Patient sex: F
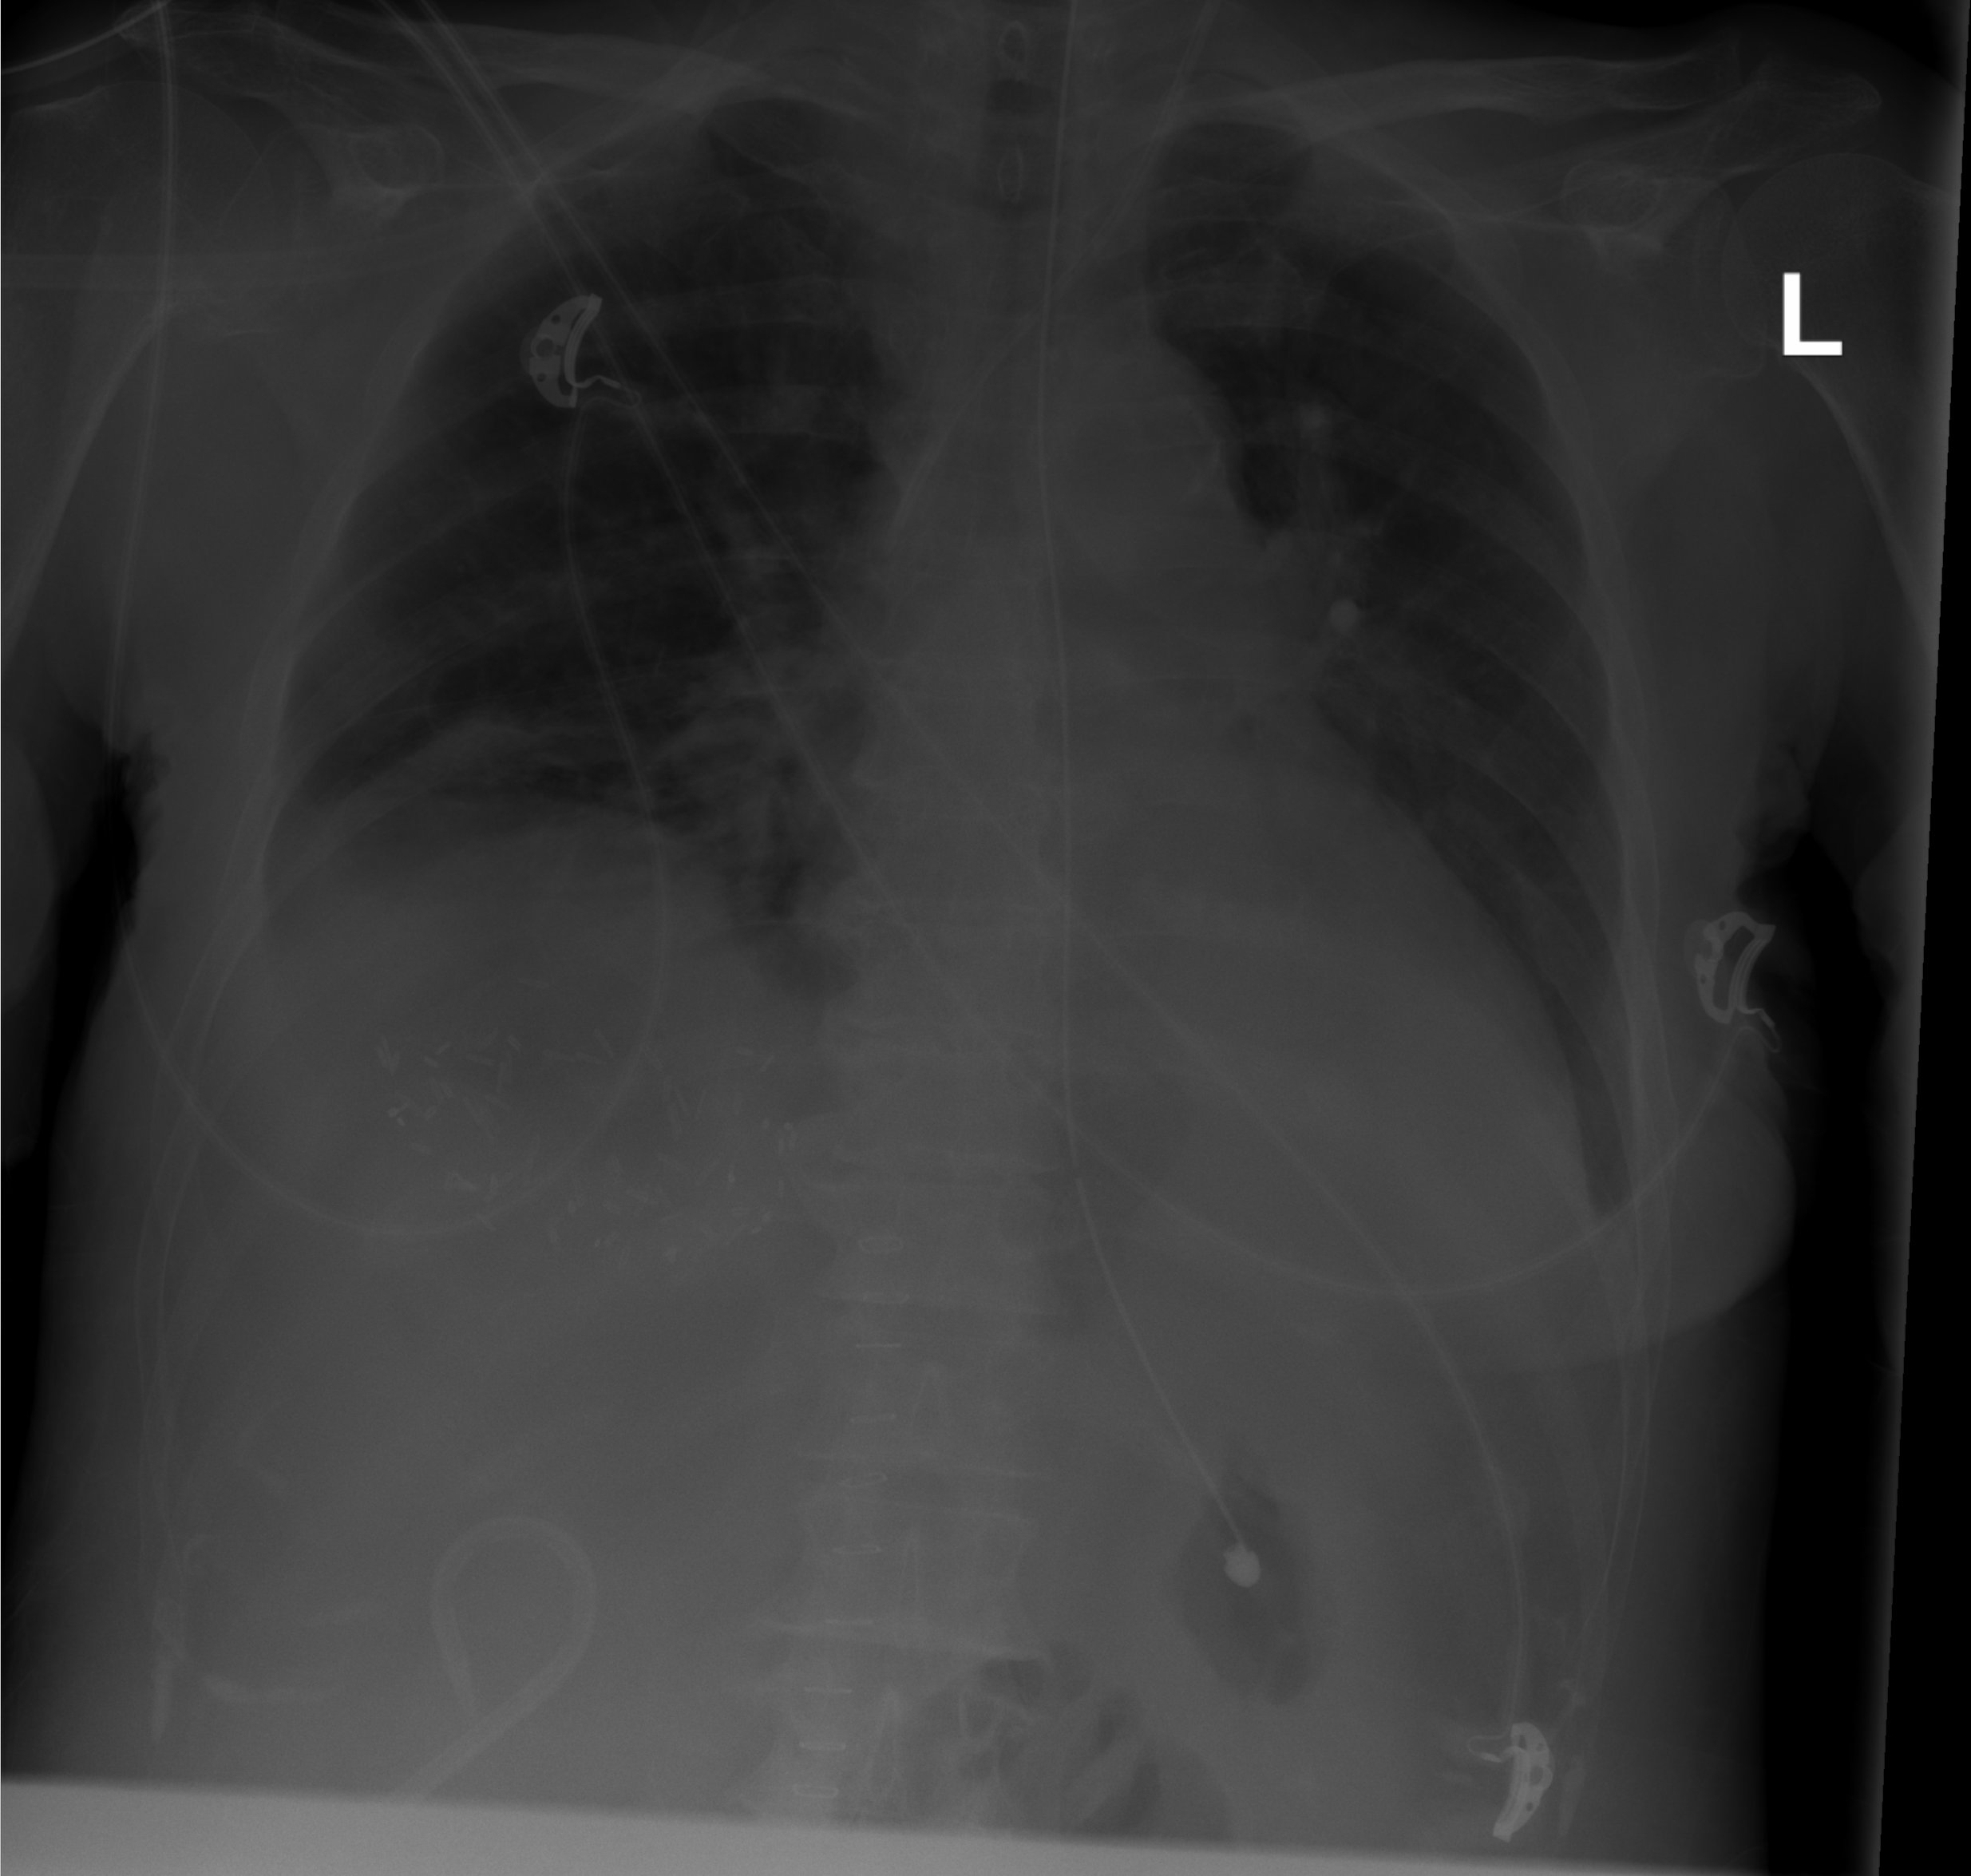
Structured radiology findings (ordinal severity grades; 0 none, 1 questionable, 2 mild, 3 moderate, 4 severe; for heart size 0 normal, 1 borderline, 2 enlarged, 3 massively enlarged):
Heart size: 0
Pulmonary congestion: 0
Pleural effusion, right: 0
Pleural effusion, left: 0
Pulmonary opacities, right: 0
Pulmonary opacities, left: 0
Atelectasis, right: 2
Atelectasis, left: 0